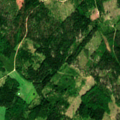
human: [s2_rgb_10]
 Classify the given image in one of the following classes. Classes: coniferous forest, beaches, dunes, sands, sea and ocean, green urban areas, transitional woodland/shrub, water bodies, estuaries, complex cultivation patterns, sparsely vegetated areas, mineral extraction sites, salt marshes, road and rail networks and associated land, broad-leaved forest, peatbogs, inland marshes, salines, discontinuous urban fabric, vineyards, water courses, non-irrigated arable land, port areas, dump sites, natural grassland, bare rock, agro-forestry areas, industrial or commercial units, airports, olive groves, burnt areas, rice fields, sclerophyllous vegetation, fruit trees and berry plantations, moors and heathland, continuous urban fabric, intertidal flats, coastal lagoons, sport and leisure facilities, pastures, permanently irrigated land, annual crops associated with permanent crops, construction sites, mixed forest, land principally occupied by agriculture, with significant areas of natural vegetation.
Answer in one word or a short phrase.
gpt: non-irrigated arable land, coniferous forest, mixed forest, transitional woodland/shrub